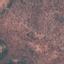
Label: HerbaceousVegetation